Field crop: maize
Growth stage: 2
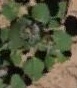
Species: chenopodium